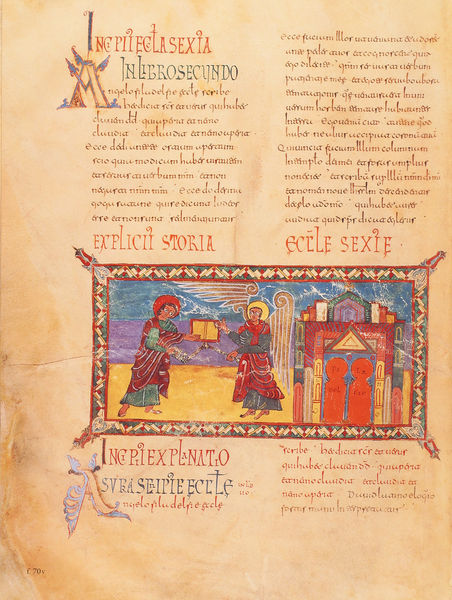
Titel: Beatus-Manuskript
Künstler: Magius
Institution: New York, Pierpont Morgan Library
Schlagwörter: blau, feder, flügel, gemälde, himmel, mann, gelb, grün, braun, bunt, männer, zeichnung, gebäude, rot, beige, malerei, architektur, bibel, falten, rahmen, taube, bild, kirche, gewand, gold, england, engel, farbig, schrift, zwei, farben, lila, violett, inschrift, buch, umrahmung, seite, text, schuh, buchseite, pergament, heiligenschein, griechisch, mittelalter, heiliger, heilige, schmuckrahmen, heilig, handschrift, latein, papyrus, gabriel, psalter, geb, bundeslade, illumination, fake, neulatein, nachgemacht, koptisch, federschrift, a, vulgärlatein, schmuckinitiale, explicii, sexie, schmuckinitial